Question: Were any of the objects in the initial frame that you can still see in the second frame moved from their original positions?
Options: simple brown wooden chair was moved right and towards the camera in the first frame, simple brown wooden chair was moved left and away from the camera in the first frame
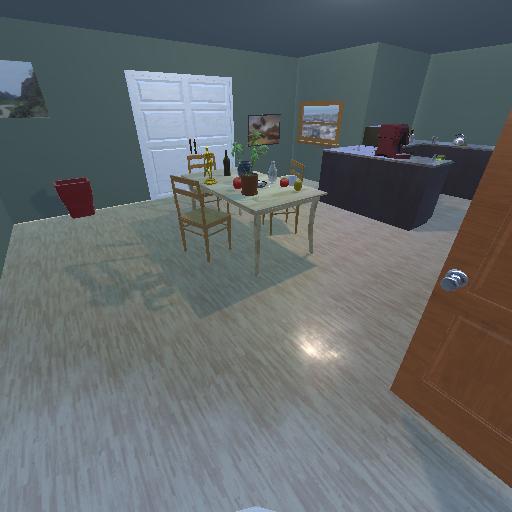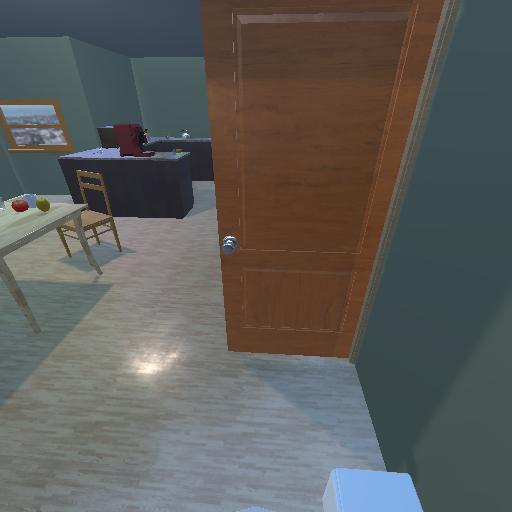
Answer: simple brown wooden chair was moved right and towards the camera in the first frame